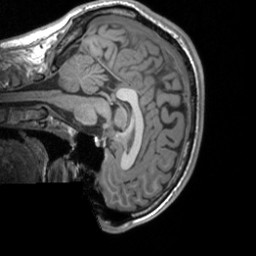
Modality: T1w
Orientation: sagittal
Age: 22
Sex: male
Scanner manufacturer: siemens
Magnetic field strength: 3 T
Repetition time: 1.9 s
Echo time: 0.00226 s